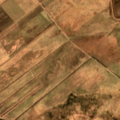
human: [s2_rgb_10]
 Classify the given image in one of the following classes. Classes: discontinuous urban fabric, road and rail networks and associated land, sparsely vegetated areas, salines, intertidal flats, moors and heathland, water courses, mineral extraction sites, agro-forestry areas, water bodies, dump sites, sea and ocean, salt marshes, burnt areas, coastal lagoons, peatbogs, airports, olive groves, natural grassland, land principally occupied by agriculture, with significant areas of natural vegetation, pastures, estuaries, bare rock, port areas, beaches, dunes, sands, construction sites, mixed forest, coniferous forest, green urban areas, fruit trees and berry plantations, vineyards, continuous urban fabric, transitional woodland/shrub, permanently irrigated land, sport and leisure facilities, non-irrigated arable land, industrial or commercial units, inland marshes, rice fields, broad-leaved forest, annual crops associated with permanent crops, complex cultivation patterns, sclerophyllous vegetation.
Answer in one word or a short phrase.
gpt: non-irrigated arable land, pastures